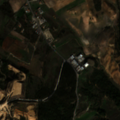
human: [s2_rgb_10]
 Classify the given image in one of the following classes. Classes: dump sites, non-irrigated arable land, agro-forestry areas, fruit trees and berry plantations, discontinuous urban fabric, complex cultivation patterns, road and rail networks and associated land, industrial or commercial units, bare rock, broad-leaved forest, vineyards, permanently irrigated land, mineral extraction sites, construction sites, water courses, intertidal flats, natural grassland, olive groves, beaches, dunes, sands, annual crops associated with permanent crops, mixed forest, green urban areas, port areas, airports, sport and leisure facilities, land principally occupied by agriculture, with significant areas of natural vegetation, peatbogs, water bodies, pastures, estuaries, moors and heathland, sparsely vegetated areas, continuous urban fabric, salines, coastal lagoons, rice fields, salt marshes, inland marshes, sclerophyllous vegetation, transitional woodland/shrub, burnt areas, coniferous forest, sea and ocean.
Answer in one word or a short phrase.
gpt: mineral extraction sites, complex cultivation patterns, land principally occupied by agriculture, with significant areas of natural vegetation, mixed forest, moors and heathland, transitional woodland/shrub